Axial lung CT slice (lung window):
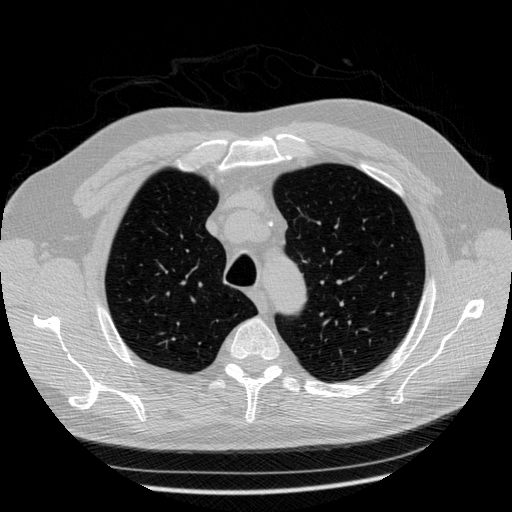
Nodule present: no